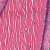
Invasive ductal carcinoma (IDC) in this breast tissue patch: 0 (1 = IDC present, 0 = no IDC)